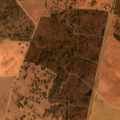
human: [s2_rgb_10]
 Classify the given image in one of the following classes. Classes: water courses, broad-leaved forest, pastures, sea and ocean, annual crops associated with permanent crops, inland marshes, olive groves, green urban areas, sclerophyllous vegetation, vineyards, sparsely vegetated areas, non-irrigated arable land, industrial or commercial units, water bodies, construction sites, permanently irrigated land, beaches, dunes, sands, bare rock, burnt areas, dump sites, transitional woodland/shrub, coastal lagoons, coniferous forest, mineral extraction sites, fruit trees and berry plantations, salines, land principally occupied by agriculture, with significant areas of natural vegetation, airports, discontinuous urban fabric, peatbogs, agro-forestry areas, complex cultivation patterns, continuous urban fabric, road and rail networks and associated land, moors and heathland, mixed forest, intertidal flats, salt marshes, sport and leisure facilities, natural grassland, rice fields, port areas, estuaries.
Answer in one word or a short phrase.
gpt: non-irrigated arable land, fruit trees and berry plantations, pastures, agro-forestry areas, transitional woodland/shrub